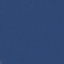
Land use / land cover: SeaLake